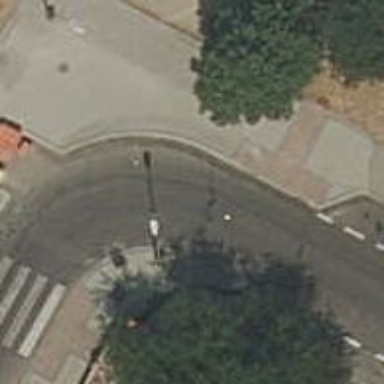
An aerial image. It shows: Zebra crossing on the road.